Field crop: maize
Growth stage: 2
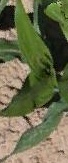
Species: maize